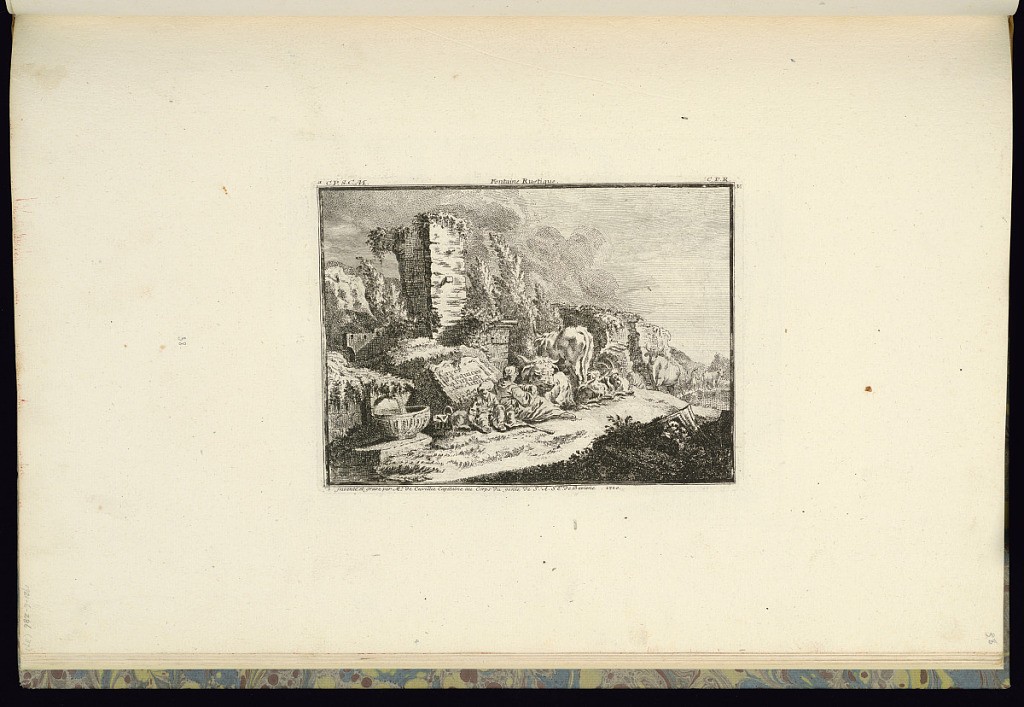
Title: Fontaine Rustique
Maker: François de Cuvilliés the younger, German, 1731 - 1777
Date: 1770
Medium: Etching and engraving on paper
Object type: Print
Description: Title page and a landscape with cattle and two figures resting against a fountain partly in ruins with foliage, and water running into a basin. The title of the series is lettered onto a cartouche set into a mound next to the fountain. The plate is titled, signed, dated, and numbered.